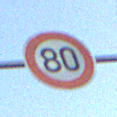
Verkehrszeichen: Geschwindigkeit80
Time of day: SunriseSunset
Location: Outdoor (RoadRail)
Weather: PartlyCloudy
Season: NotSpecified
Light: Natural